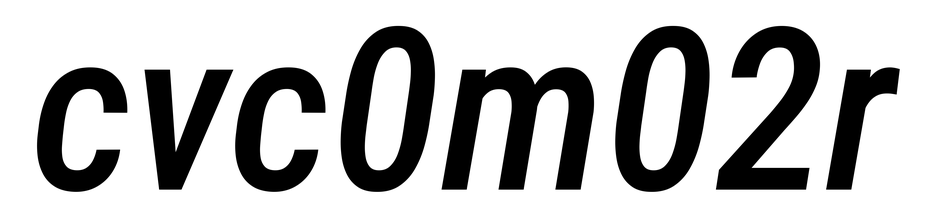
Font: Roboto-Italic_Condensed_Medium_Italic